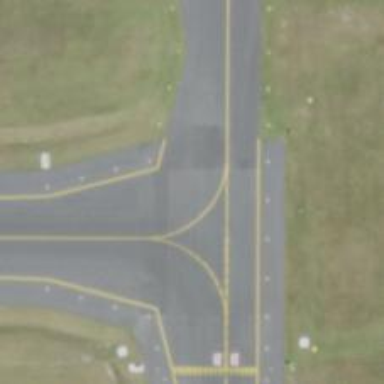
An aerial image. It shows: View of taxiway at the airport.